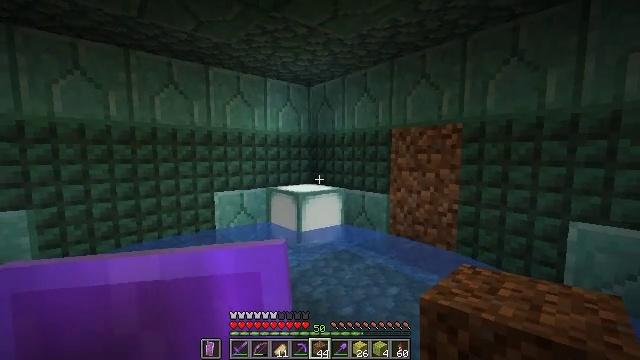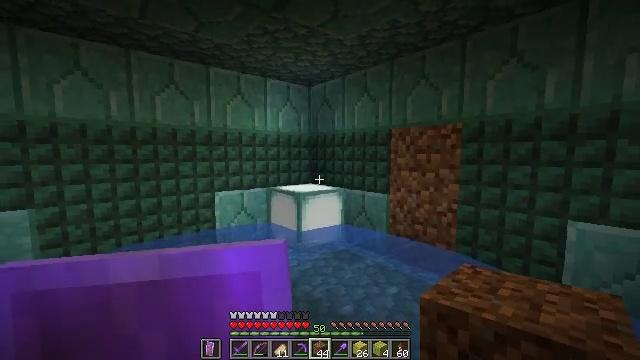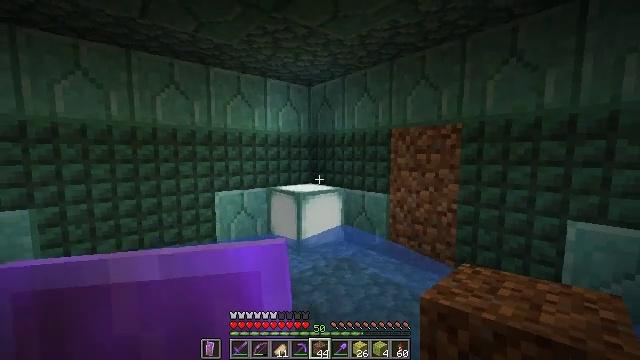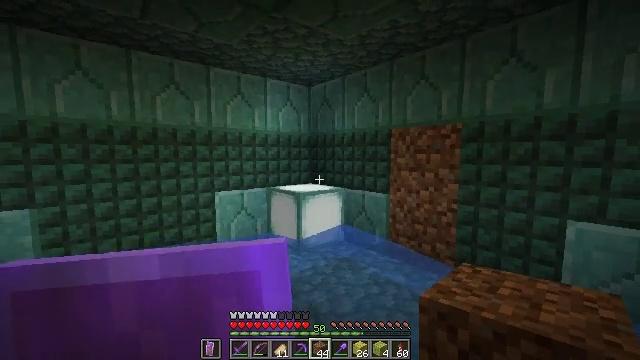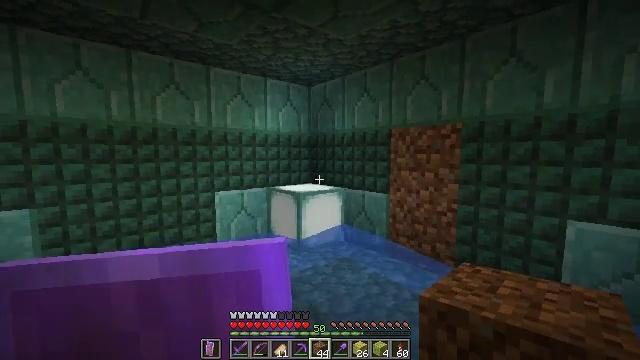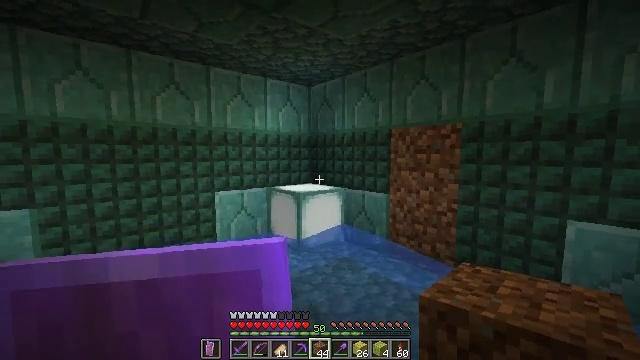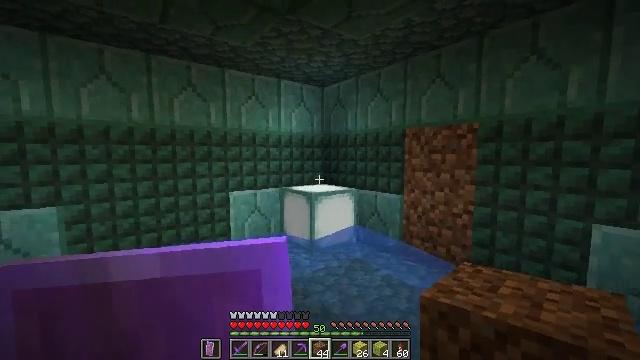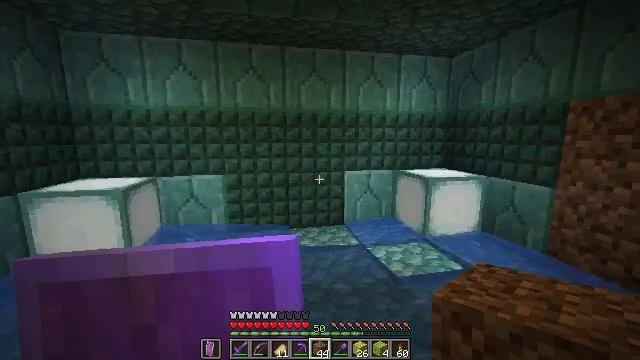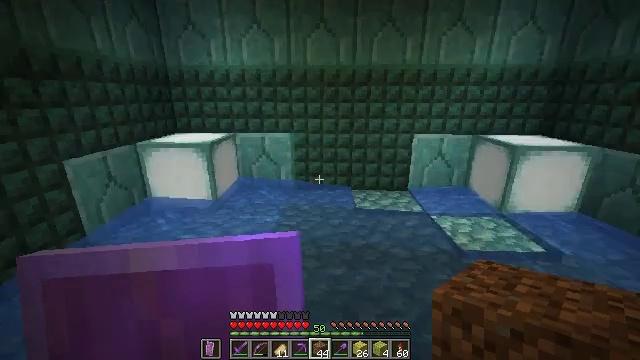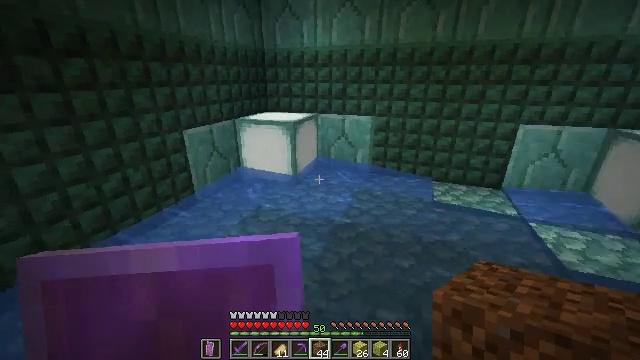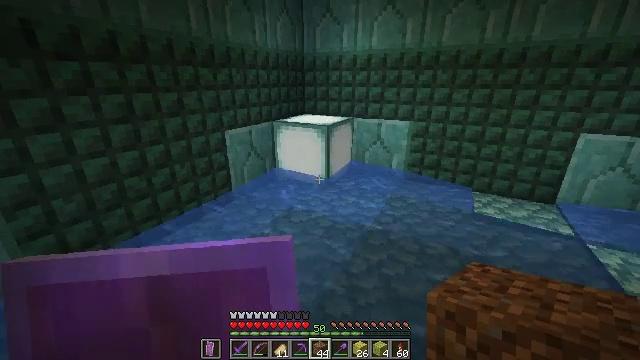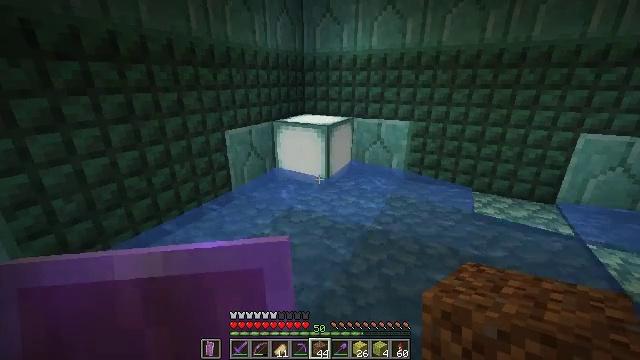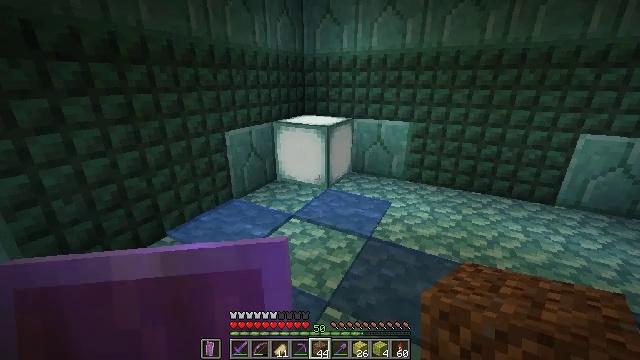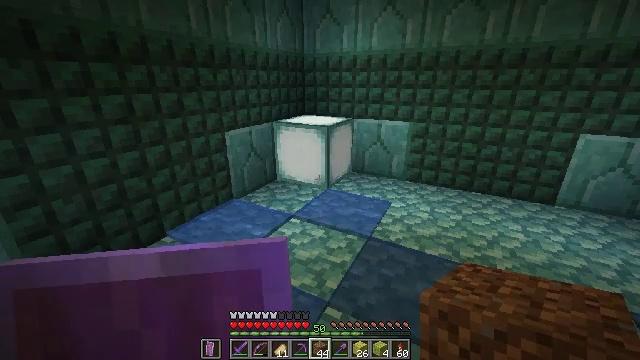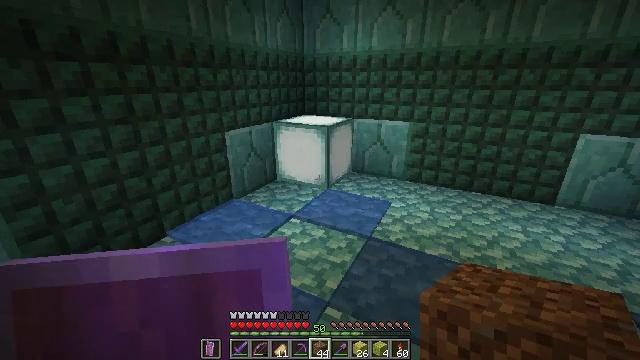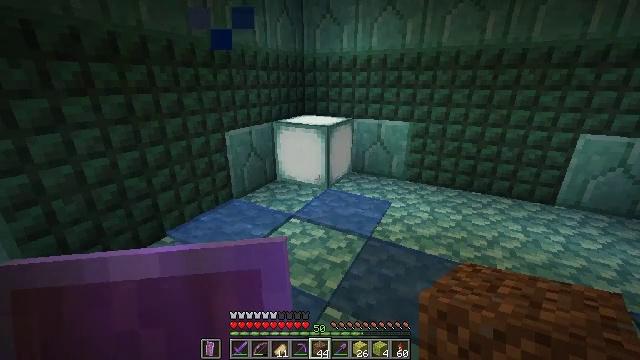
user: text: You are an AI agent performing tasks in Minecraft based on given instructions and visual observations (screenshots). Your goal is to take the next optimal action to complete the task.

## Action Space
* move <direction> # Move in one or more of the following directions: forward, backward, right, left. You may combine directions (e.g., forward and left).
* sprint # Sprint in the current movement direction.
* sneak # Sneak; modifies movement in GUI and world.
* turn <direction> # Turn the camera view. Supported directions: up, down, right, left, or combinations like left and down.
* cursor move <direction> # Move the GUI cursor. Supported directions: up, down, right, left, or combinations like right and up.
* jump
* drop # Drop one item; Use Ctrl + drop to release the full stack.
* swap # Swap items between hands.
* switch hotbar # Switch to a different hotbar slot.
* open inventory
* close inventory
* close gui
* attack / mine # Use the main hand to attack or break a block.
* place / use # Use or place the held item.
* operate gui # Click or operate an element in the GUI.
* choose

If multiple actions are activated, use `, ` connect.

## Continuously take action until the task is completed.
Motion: motion action
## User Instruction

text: Gather dark prismarine from the ocean temple.
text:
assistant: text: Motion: no_op
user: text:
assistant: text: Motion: no_op
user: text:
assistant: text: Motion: no_op
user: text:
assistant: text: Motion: no_op
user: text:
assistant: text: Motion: no_op
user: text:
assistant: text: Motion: turn left
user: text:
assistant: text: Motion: turn left and down
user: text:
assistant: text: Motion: turn left and down
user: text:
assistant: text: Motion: turn left and down
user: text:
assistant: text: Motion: turn left
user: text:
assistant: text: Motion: no_op
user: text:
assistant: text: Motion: no_op
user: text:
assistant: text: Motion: no_op
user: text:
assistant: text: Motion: no_op
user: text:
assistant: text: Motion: no_op
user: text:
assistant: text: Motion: no_op
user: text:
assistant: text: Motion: no_op
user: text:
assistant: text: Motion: no_op
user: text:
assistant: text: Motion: no_op
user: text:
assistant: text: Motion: no_op
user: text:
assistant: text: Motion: no_op
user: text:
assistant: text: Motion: no_op
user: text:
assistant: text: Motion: no_op
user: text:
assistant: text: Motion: no_op
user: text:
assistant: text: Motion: no_op
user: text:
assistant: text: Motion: no_op
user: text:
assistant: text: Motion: no_op
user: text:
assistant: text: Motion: no_op
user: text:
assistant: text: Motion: no_op
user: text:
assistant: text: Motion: no_op